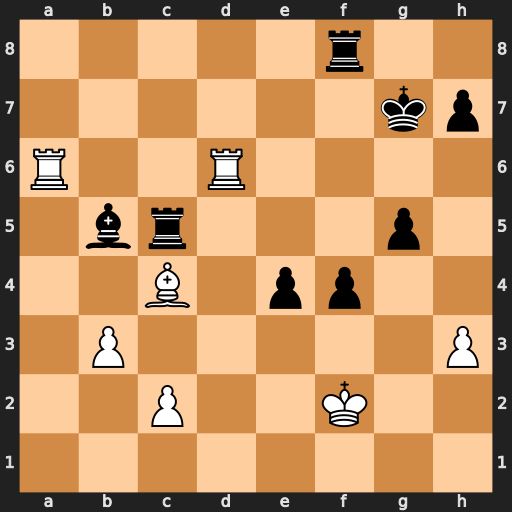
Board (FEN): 5r2/6kp/R2R4/1br3p1/2B1pp2/1P5P/2P2K2/8
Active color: w
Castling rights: -
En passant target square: -
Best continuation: Ra7+ Kh8 Rh6 Rf7 Rxf7